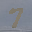
Label: 7